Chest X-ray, PA view. Patient: 61 years old, sex M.
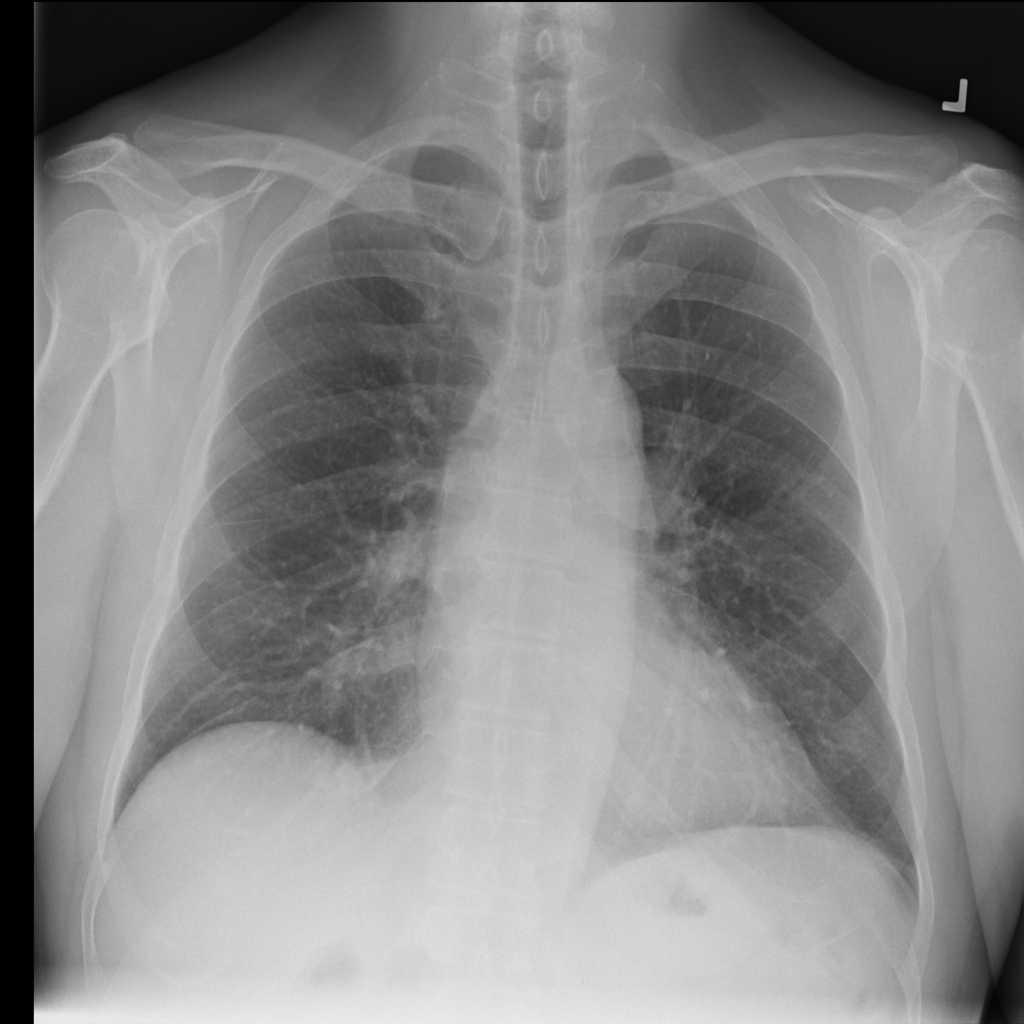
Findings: Infiltration